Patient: sex M, age 59
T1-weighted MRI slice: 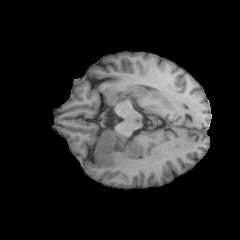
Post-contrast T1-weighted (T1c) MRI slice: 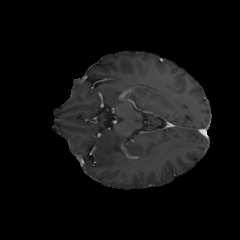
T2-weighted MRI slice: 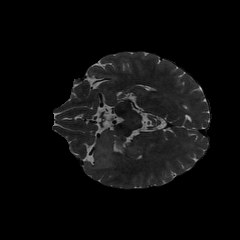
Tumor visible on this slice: yes
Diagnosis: Astrocytoma, IDH-wildtype
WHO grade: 3